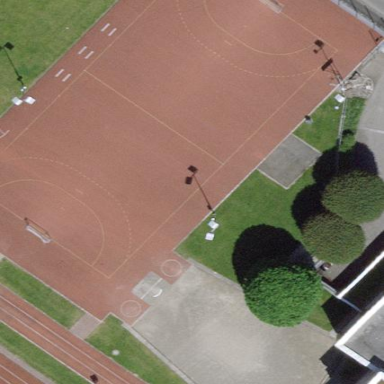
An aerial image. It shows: Basketball court located in leisure land pitch.